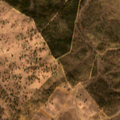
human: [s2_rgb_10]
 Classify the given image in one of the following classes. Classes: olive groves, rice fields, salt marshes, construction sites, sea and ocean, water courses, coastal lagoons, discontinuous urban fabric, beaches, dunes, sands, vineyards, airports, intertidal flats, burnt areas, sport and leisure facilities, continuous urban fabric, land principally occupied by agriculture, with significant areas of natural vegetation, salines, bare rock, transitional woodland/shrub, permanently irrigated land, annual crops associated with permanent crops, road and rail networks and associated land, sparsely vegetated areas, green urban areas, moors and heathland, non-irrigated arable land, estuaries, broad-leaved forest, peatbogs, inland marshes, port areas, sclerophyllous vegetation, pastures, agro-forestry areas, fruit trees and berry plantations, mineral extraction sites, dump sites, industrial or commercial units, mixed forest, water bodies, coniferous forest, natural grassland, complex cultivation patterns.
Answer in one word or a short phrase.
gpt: non-irrigated arable land, agro-forestry areas, broad-leaved forest, transitional woodland/shrub